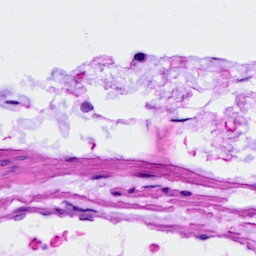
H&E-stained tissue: Ovarian